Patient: sex F, age 22
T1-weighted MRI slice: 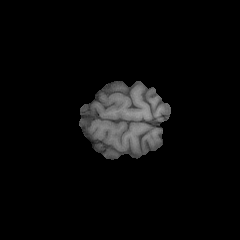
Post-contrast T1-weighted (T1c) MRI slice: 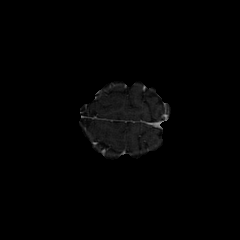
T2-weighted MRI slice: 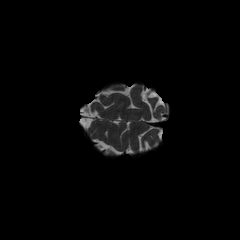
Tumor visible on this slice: no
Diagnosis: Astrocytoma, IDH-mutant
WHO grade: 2